Field crop: maize
Growth stage: 1
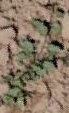
Species: convolvulus